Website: walmart
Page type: billing-address
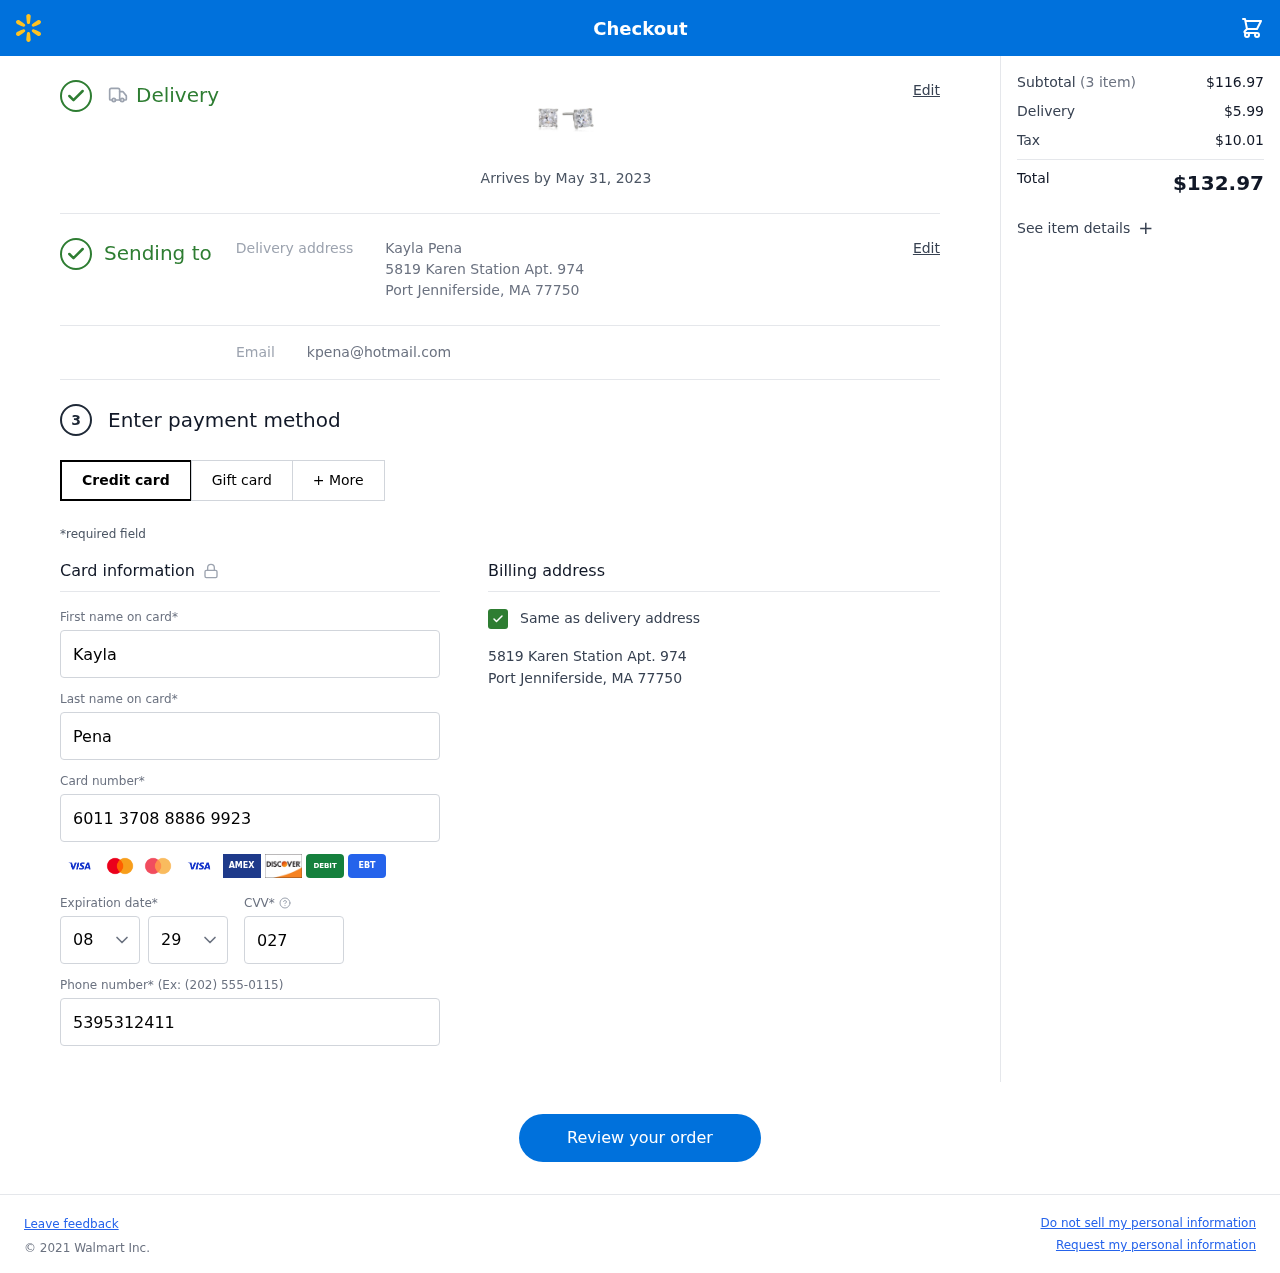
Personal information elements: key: PII_CARD_CVV
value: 027
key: PII_CARD_EXPIRY_MONTH
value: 08
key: PII_CARD_EXPIRY_YEAR
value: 29
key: PII_CARD_NUMBER
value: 6011 3708 8886 9923
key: PII_EMAIL
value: kpena@hotmail.com
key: PII_FIRSTNAME
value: Kayla
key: PII_FULLNAME
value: Kayla Pena
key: PII_LASTNAME
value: Pena
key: PII_PHONE
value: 5395312411
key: PII_STREET
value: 5819 Karen Station Apt. 974
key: PII_CITY_STATE_ZIP
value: Port Jenniferside, MA 77750
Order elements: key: ORDER_DELIVERY_DATE
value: Arrives by May 31, 2023
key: ORDER_NUM_ITEMS
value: (3 item)
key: ORDER_SUBTOTAL
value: $116.97
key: ORDER_SHIPPING_COST
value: $5.99
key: ORDER_TAX
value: $10.01
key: ORDER_TOTAL
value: $132.97